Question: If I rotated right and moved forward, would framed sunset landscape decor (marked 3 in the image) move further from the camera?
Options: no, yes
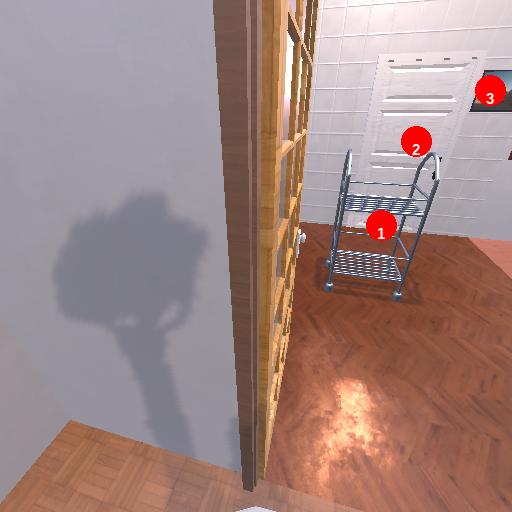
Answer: no